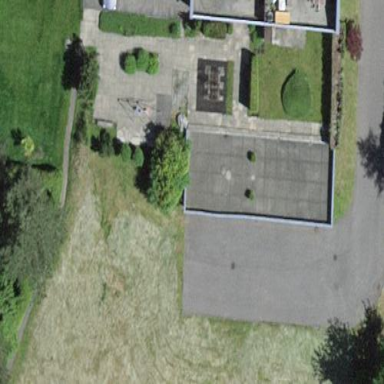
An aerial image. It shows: Group of garages.